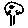
Label: tree